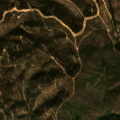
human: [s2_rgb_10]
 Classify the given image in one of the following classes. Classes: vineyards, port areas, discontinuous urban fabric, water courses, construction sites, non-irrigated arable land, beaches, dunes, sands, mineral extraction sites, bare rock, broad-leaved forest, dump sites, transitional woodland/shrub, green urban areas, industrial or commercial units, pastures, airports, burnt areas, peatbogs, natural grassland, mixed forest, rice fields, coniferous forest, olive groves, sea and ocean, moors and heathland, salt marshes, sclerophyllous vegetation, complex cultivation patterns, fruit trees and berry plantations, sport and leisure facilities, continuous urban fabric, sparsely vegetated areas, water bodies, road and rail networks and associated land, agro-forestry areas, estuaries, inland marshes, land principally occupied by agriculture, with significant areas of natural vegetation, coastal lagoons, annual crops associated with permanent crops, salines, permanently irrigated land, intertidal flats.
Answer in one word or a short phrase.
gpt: broad-leaved forest, sclerophyllous vegetation, transitional woodland/shrub